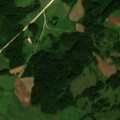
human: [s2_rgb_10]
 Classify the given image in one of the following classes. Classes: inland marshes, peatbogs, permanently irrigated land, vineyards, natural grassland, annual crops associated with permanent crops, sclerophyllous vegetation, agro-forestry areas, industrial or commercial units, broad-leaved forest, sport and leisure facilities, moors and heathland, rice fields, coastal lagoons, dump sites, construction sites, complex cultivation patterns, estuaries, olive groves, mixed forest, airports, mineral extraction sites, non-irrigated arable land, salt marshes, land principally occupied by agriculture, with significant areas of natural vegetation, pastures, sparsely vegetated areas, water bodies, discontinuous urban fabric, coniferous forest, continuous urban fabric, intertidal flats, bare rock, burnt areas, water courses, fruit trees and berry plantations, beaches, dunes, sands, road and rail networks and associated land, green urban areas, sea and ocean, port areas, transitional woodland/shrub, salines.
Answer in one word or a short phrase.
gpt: pastures, land principally occupied by agriculture, with significant areas of natural vegetation, broad-leaved forest